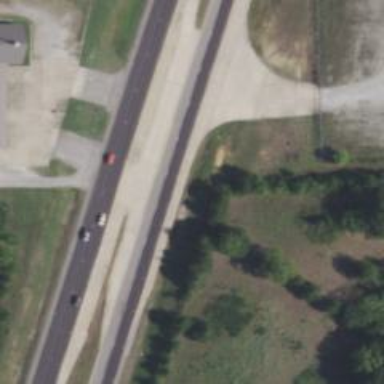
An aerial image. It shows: Trunk link highway.